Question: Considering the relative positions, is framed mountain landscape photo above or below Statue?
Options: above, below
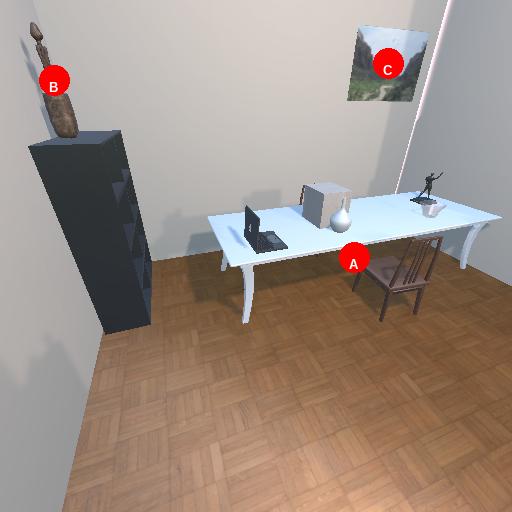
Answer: above